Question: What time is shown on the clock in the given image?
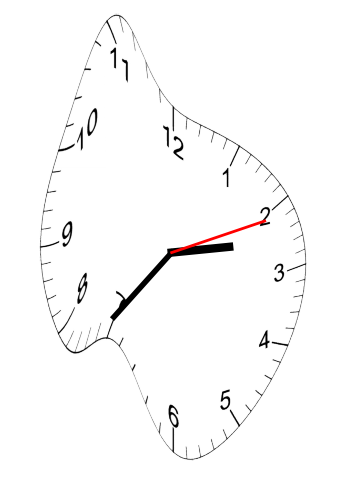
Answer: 02:36:11